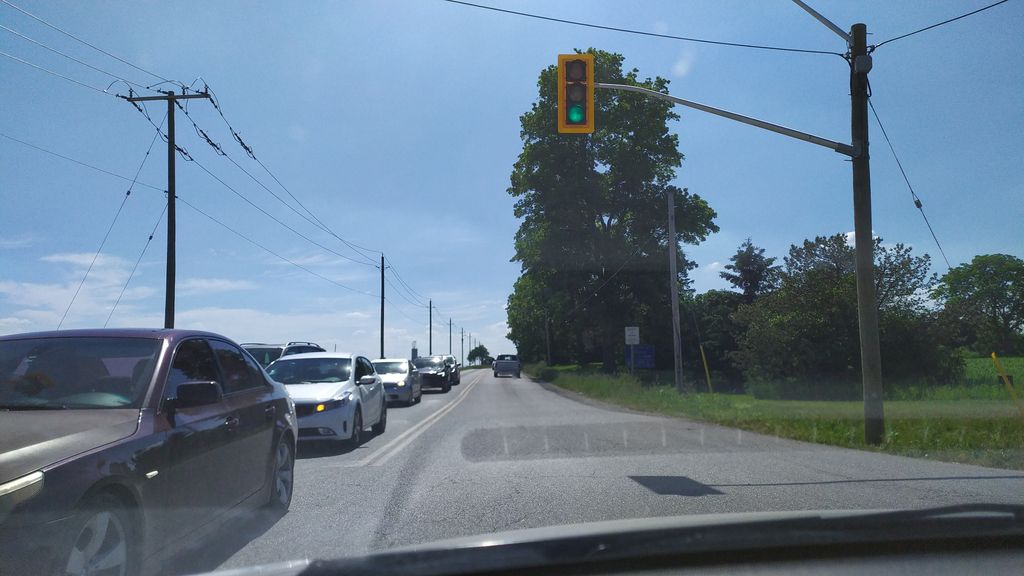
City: kitchener-waterloo